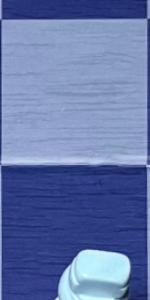
Label: Empty